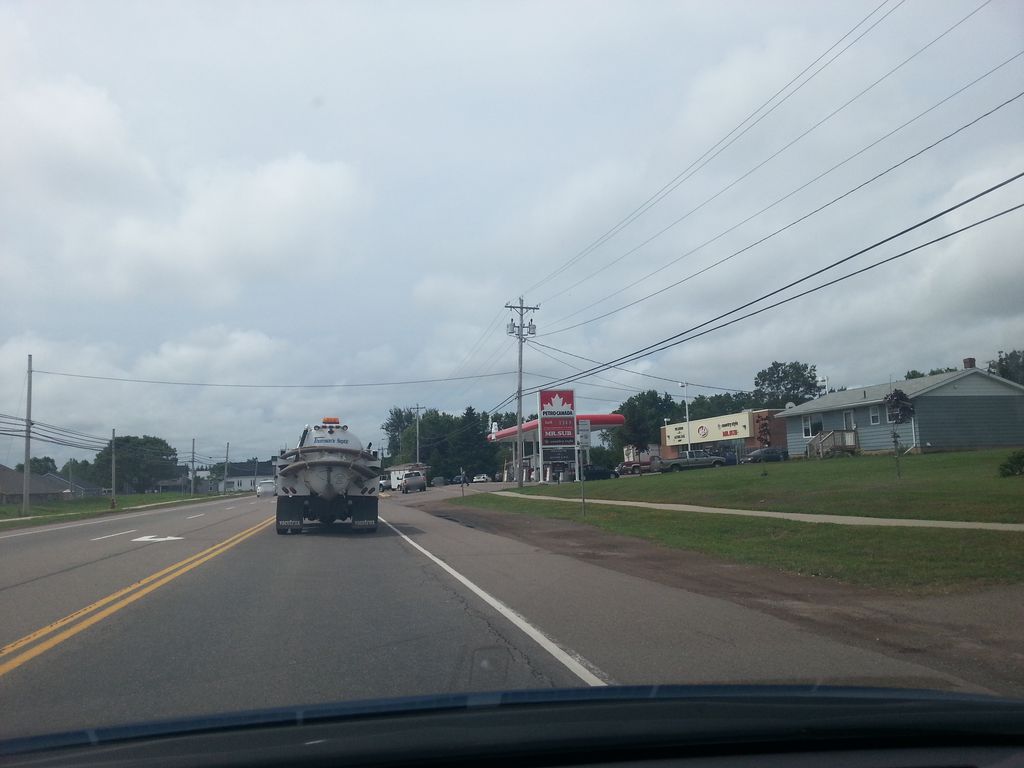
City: charlottetown